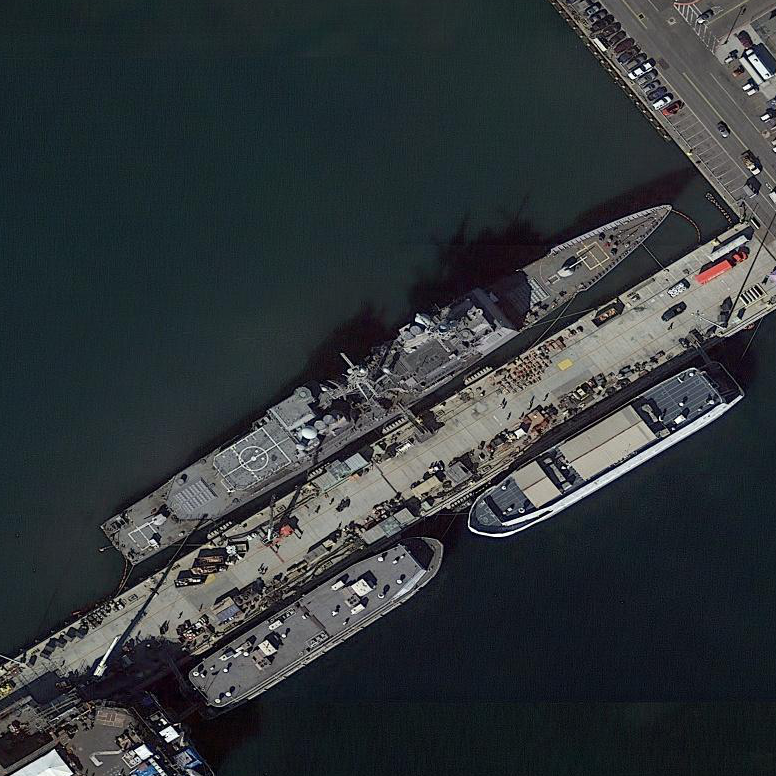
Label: cruiser